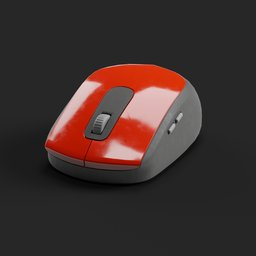
Label: electronics